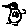
Label: bird